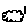
Label: cloud